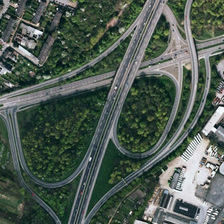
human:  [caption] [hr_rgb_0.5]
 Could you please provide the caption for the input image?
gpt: some buildings and many green trees are near a viaduct with two circles .

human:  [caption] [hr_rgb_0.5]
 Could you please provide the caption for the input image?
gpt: some buildings and many green trees are near a viaduct with two circles .

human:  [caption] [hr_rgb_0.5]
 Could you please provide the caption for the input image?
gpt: some buildings and many green trees are near a viaduct with two circles .

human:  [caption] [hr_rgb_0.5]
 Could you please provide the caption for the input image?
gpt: some buildings and many green trees are near a viaduct with two circles .

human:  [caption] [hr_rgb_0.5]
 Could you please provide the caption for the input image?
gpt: some buildings and many green trees are near a viaduct with two circles .